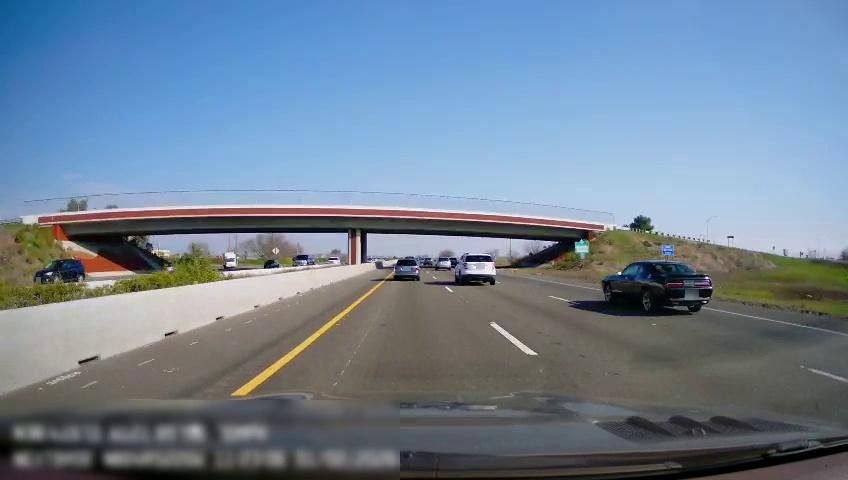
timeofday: Day
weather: Sunny
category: Drivable Space
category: Vehicles | SUV
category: Vehicles | Car
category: Vehicles | Car
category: Vehicles | SUV
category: Vehicles | Car
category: Vehicles | SUV
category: Vehicles | SUV
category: Vehicles | Truck
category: Vehicles | SUV
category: Lanes | Current Lane
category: Lanes | Current Lane
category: Lanes | Alternate Lane
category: Lanes | Alternate Lane
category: Traffic | Signs
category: Traffic | Signs